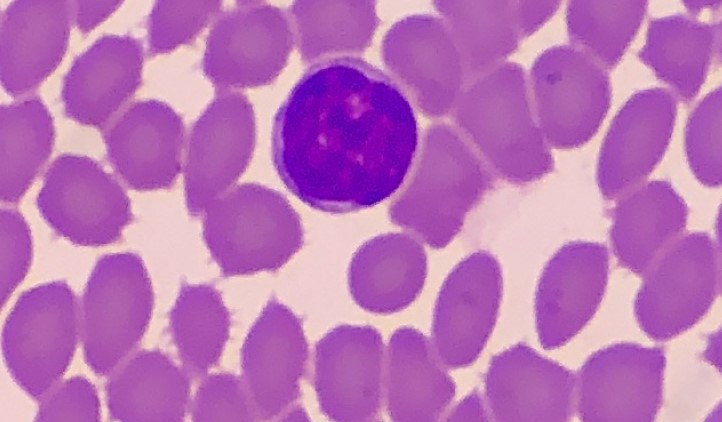
White blood cell type: Lymphocyte